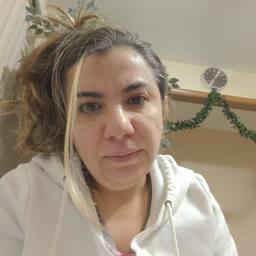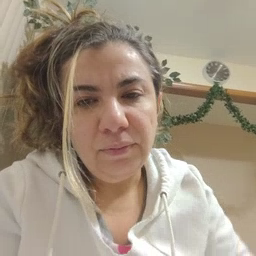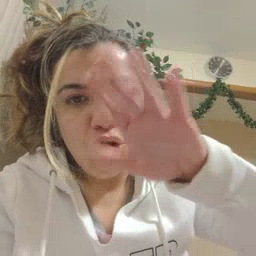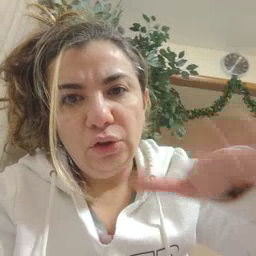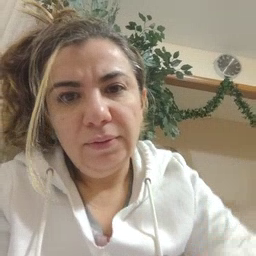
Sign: child